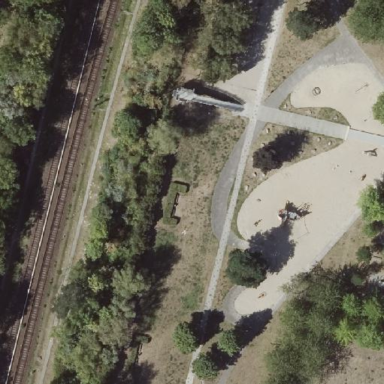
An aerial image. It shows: Playground with sand surface.